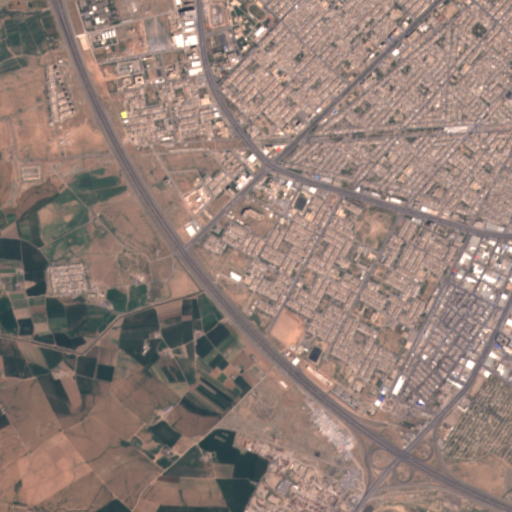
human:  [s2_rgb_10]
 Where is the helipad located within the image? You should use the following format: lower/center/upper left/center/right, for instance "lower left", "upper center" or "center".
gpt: The helipad is located in the center of the image.
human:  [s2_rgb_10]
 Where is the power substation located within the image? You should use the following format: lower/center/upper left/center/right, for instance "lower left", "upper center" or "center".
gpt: The power substation is located in the upper left of the image.
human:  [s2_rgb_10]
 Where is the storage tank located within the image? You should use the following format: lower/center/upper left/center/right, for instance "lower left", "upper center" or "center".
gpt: The storage tank is located in the lower right of the image.
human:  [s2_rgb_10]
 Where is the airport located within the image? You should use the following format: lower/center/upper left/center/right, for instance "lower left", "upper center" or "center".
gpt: There is no airport in the image.